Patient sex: M
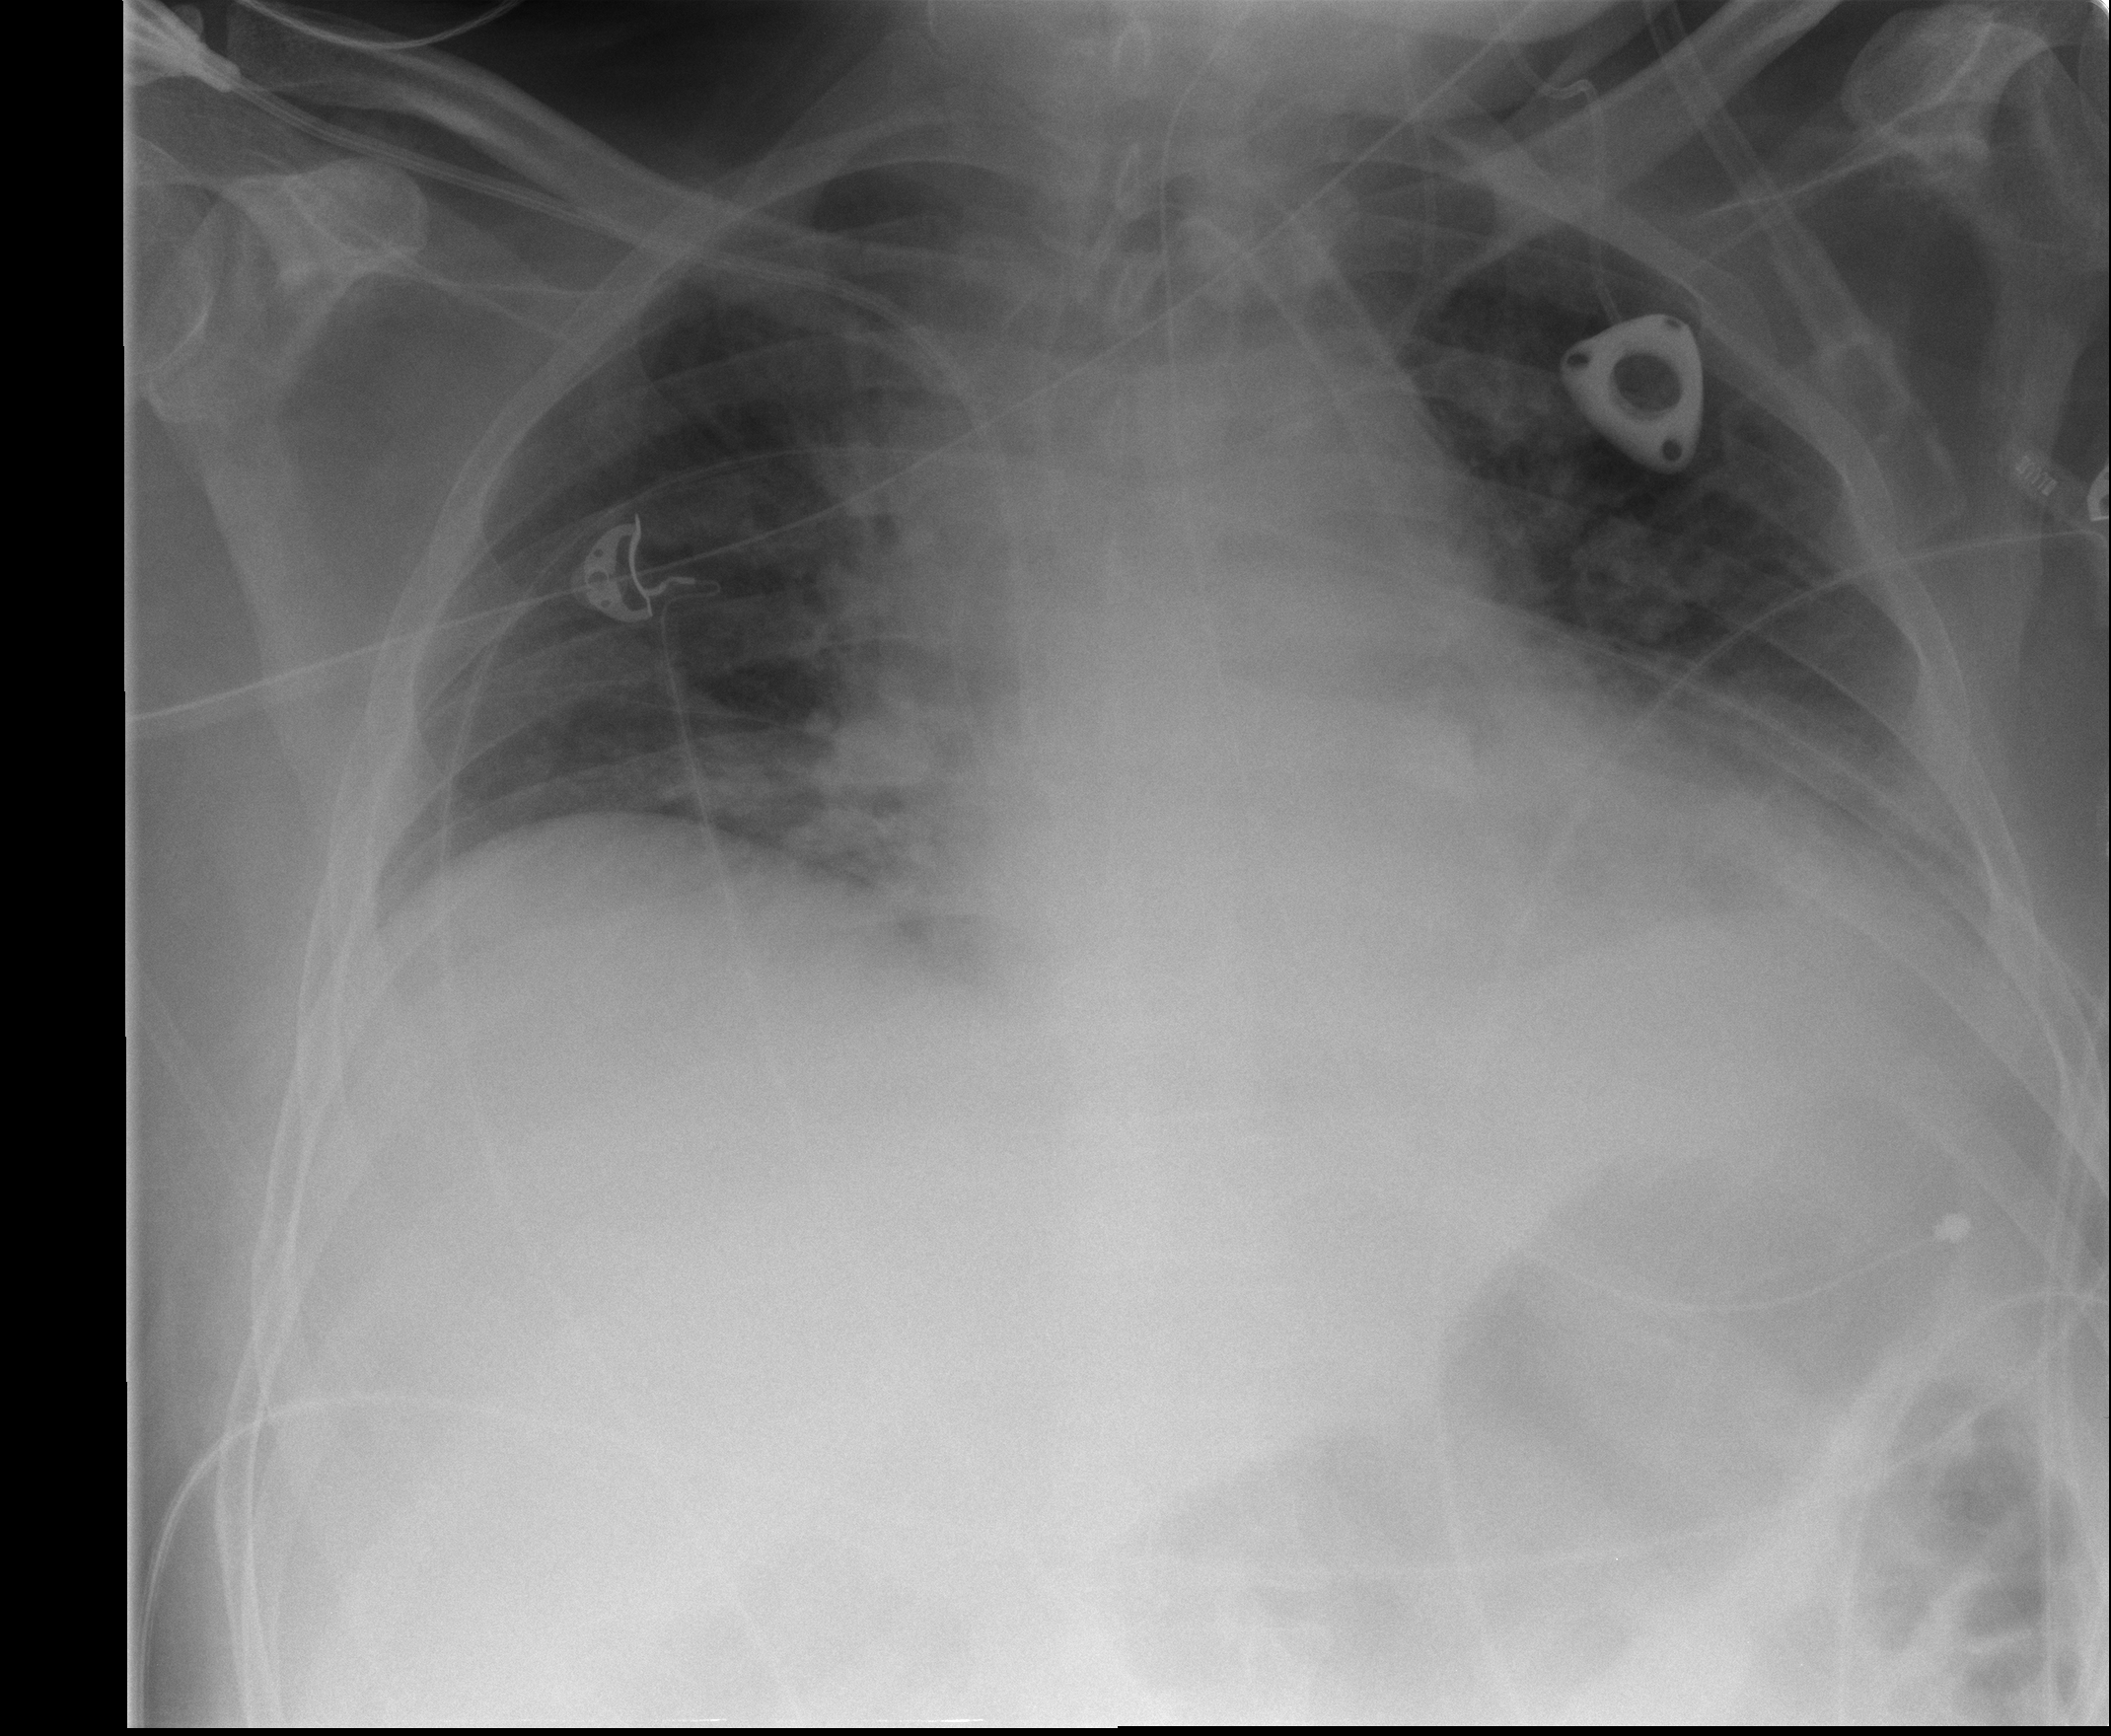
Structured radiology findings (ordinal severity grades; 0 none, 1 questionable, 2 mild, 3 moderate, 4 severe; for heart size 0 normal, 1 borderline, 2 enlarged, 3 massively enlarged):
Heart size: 0
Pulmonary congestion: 2
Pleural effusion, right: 0
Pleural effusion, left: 1
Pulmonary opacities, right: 2
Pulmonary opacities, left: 2
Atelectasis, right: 0
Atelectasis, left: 0